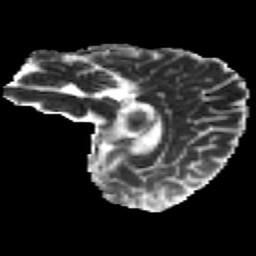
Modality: MD
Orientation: sagittal
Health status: healthy
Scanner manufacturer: philips
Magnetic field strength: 3 T
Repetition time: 9.75 s
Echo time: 0.092 s